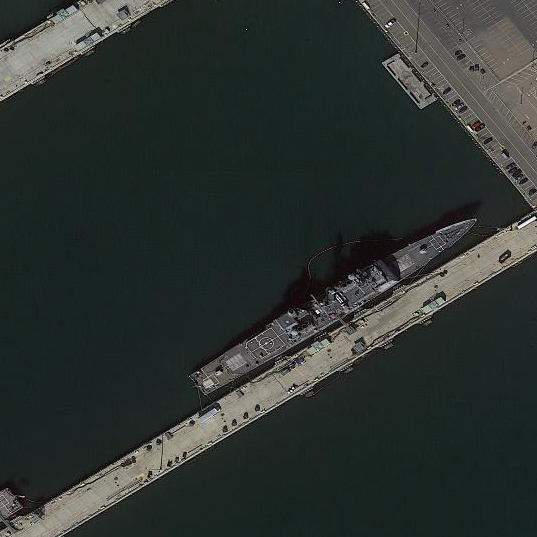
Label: Ticonderoga-class_cruiser